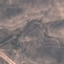
Label: HerbaceousVegetation